Question: I want to make a simple app, in which I have class Task which is displayed in Card class on my HomePage. I have floatingActionButton by which I can add new Tasks in AlertDialog, but there is a problem. When I want to add new Task I receive this
.
'''
My HomePage class looks like this:
class _HomeState extends State<Home> {
List<Task> tasks = [
Task(title: "Task4",text: "text of task 4"),
Task(title: "Task5",text: "text of task 5"),
Task(title: "Task6",text: "text of task 6"),
];
var myController = TextEditingController();
@override
Widget build(BuildContext context) {
return Scaffold(
backgroundColor: Colors.blueGrey[100],
appBar: AppBar(
backgroundColor: Colors.blueGrey[500],
title: Text("Task Manager"),
centerTitle: true,
),
body: SingleChildScrollView(
child: Column(
children: tasks.map((task) => TaskCard(
task: task,
delete: (){
setState(() {
tasks.remove(task);
});
},
)).toList(),
),
),
floatingActionButton: FloatingActionButton(
onPressed: (){
return showDialog(
context: context,
builder: (BuildContext context){
return AlertDialog(
title: Text("New task"),
content: TextFormField(
controller: myController,
),
actions: <Widget>[
FlatButton(
child: Text("Submit"),
onPressed: (){
setState(() {
Task t = new Task();
t.title = myController.text;
tasks.add(t);
});
Navigator.of(context).pop();
},
)
],
);
}
);
},
child: Icon(Icons.add),
backgroundColor: Colors.blueGrey[500],
),
);
}
}
'''
And of course, I have Task.dart and TaskCard.dart.
Task class:
'''
class Task {
String title;
String text;
Task({this.text, this.title});
}
'''
TaskCard class:
'''
import 'package:flutter/cupertino.dart';
import 'package:flutter/material.dart';
import 'Task.dart';
class TaskCard extends StatelessWidget{
final Task task;
final Function delete;
TaskCard({this.task, this.delete});
@override
Widget build(BuildContext context){
return Card(
margin: EdgeInsets.fromLTRB(10.0,10.0,10.0,5.0),
color: Colors.blueGrey[200],
child: Padding(
padding: const EdgeInsets.all(10.0),
child: Column(
crossAxisAlignment: CrossAxisAlignment.stretch,
children: <Widget>[
Text(
task.title,
style: TextStyle(fontSize: 20.0, fontWeight: FontWeight.bold),
),
SizedBox(height: 10.0,),
Text(
task.text,
style: TextStyle(fontSize: 13.0),
),
SizedBox(height: 10.0,),
FlatButton.icon(
onPressed: delete,
label: Text("Done"),
icon: Icon(Icons.done),
color: Colors.blueGrey[300],
)
],
),
),
);
}
}
'''
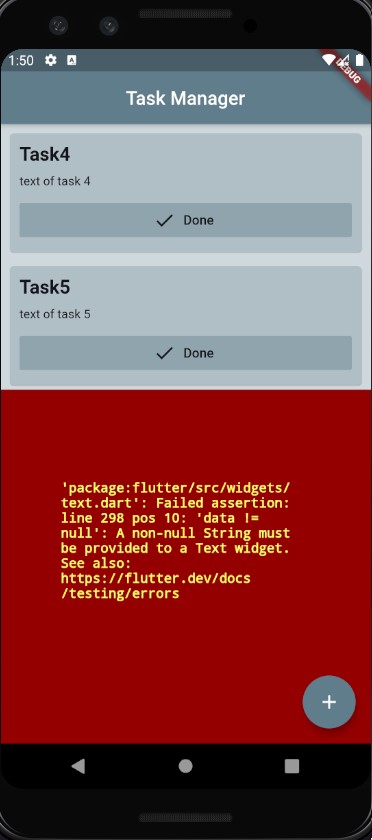
Answer: Looks like the problem is because you are setting new 'Task''s 'title'..
'''
t.title = myController.text;
'''
..but not setting the new 'Task''s 'text' property.
Try changing the 'onPressed' to this and see if the problem persists..
'''
onPressed: (){
setState(() {
Task t = new Task();
t.title = myController.text;
t.text = '';
tasks.add(t);
});
Navigator.of(context).pop();
},
'''